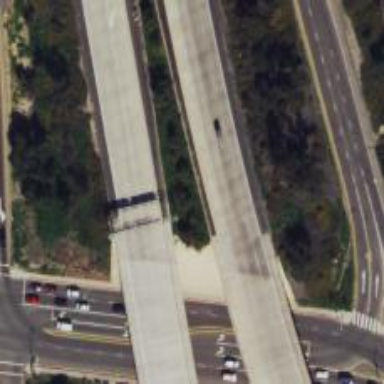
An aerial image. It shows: Motorway bridge.